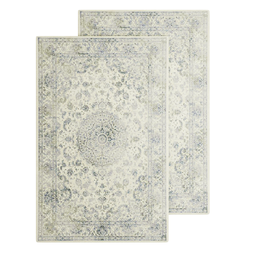
Label: decoration